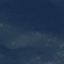
Land use / land cover class: HerbaceousVegetation